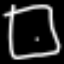
Label: square